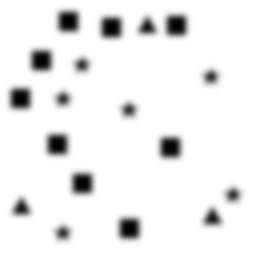
Squares: 9
Triangles: 3
Stars: 6
Total shapes: 18